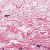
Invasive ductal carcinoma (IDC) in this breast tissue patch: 0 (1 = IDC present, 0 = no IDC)